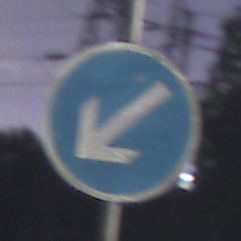
Verkehrszeichen: VorgeschriebeneVorbeifahrtLinks
Umgebung: Outdoor, Suburban
Tageszeit: Night
Wetter: PartlyCloudy
Licht: Artificial
Jahreszeit: NotSpecified
Kontrast: HighContrast